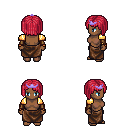
a pixel art fantasy rpg character, female body template, human, dark skin, gold arm armor, robe skirt, ruby red pageboy hairstyle, purple tiara, cloth bracers, four views (front, back, left, right), 2x2 character sprite sheet, small pixel art, hard edges, no anti-aliasing